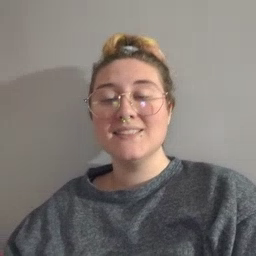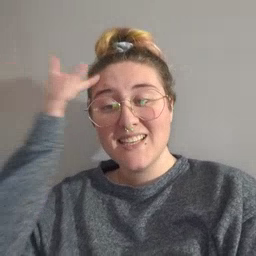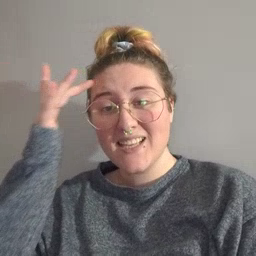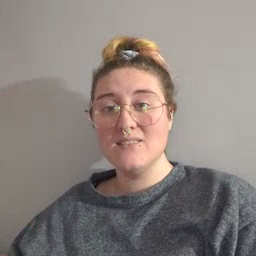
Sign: sick